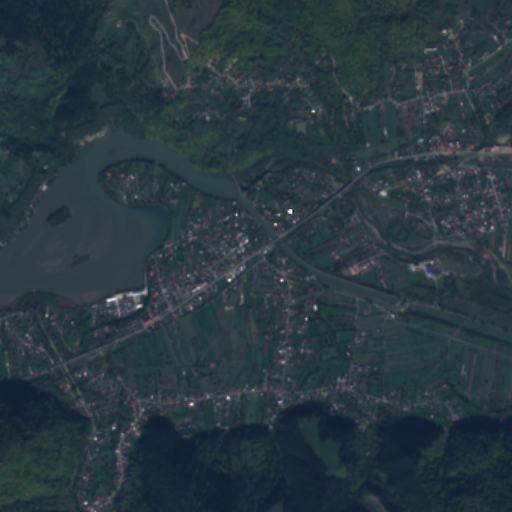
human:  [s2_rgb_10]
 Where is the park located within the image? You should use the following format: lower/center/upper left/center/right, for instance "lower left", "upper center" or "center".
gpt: The park is located in the center of the image.
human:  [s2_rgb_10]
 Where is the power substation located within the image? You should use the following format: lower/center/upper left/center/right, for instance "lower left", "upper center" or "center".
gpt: The power substation is located in the center right of the image.
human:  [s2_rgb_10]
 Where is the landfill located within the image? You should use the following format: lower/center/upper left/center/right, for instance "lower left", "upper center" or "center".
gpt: There is no landfill in the image.